Question: I want to draw two graphs like the picture below? How to achieve it?

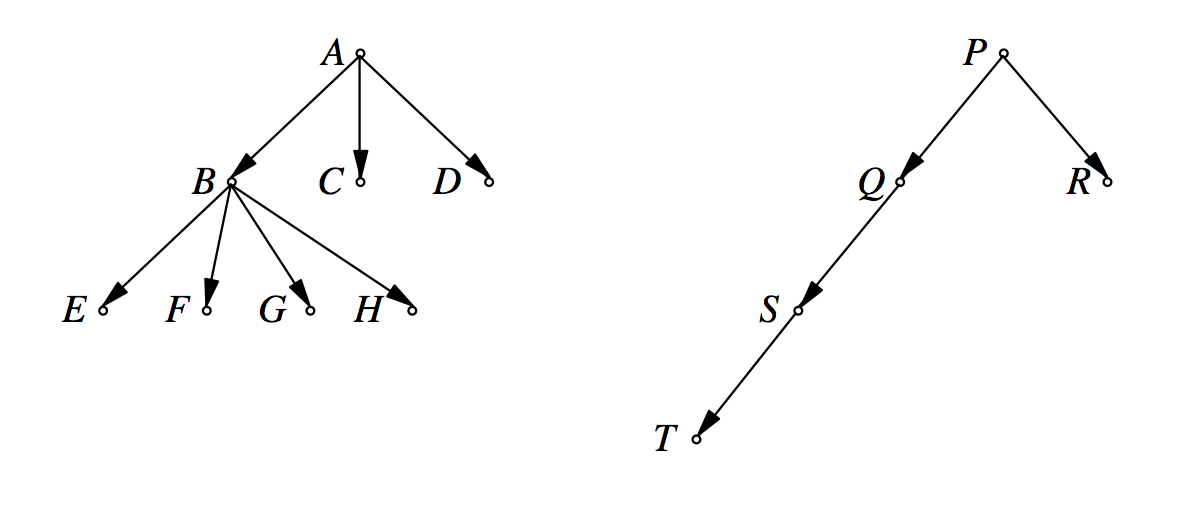
Answer: you can use Graphviz (<URL>, it exports a manual script like
'''
digraph vis{
rankdir=LR;
"P"->"Q";
"P"->"R";
"Q"->"S";
"S"->"T";
}
'''
as a *.eps file (and many other types), JUST LIKE THE ONE YOU POSTED HERE, which you can reference in your {figure} block in your tex